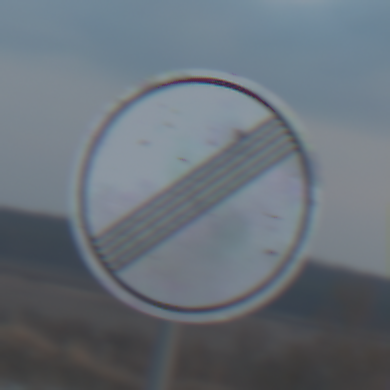
Verkehrszeichen: EndeSaemtlicherBegrenzungen
Umgebung: Outdoor, Beach
Tageszeit: SunriseSunset
Wetter: PartlyCloudy
Licht: Natural
Jahreszeit: NotSpecified
Kontrast: MediumContrast